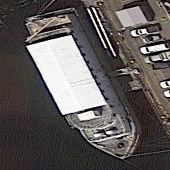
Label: civil